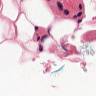
Metastatic tissue present: no